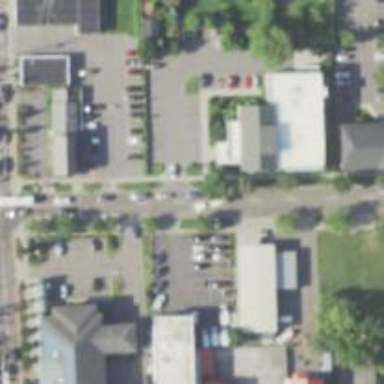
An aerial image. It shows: Clinic.